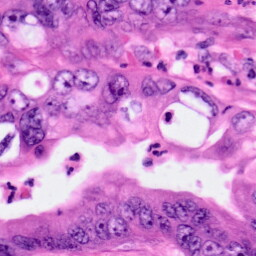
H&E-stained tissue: Pancreatic